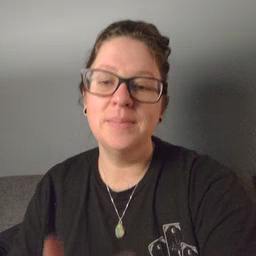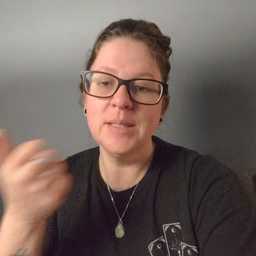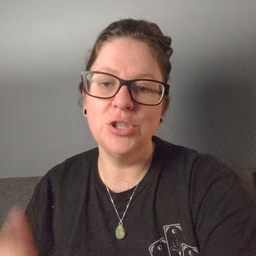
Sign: better